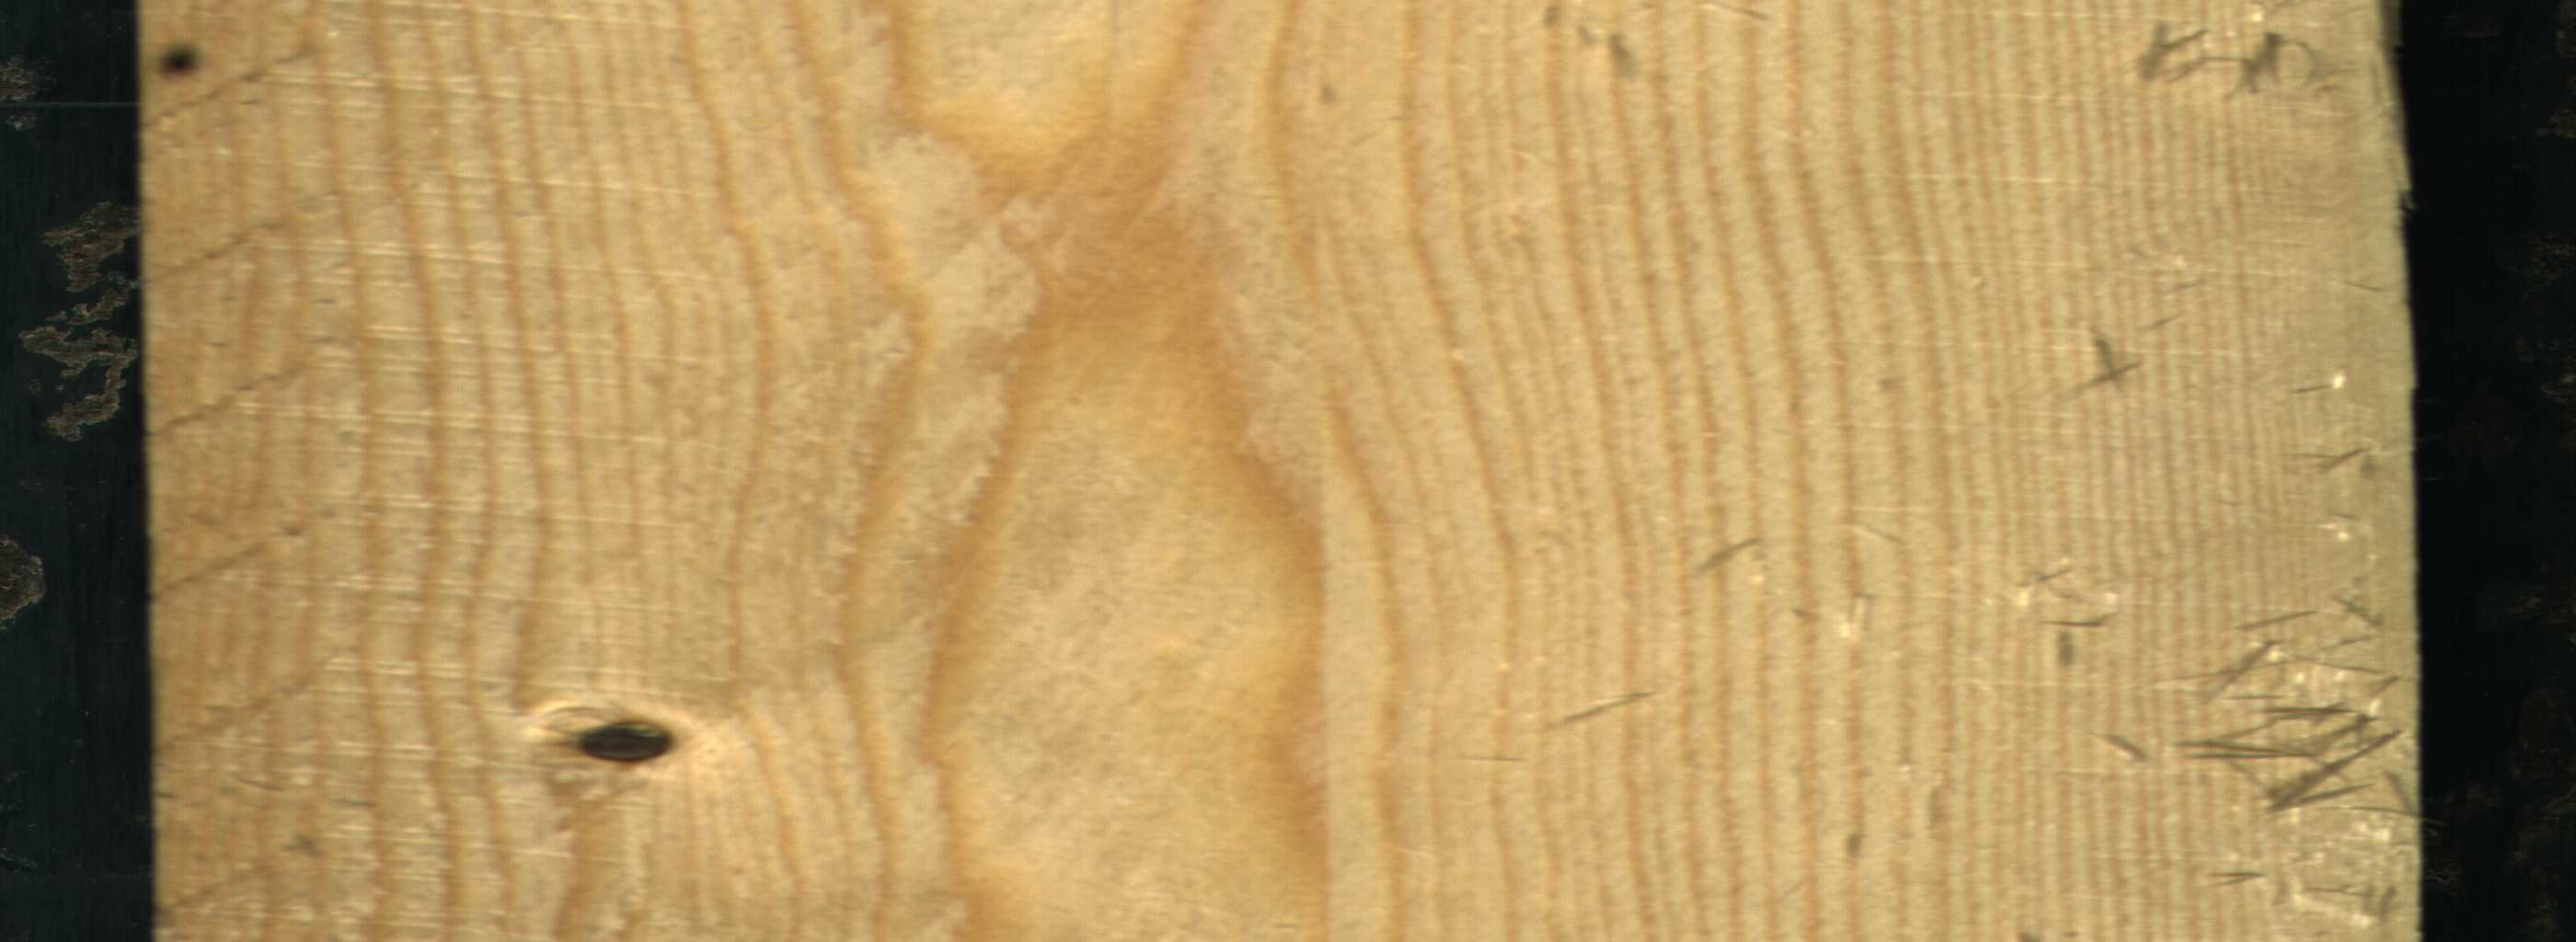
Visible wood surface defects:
Dead_Knot
Dead_Knot